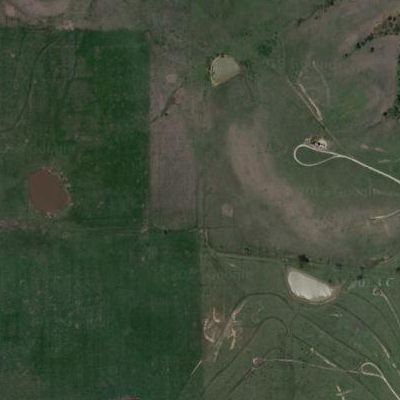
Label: Grass